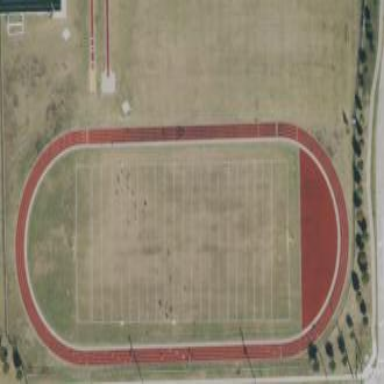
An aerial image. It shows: Pitch for American football.